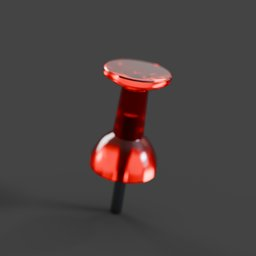
Label: tools